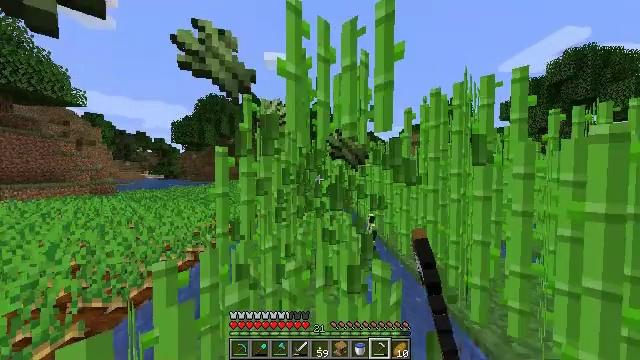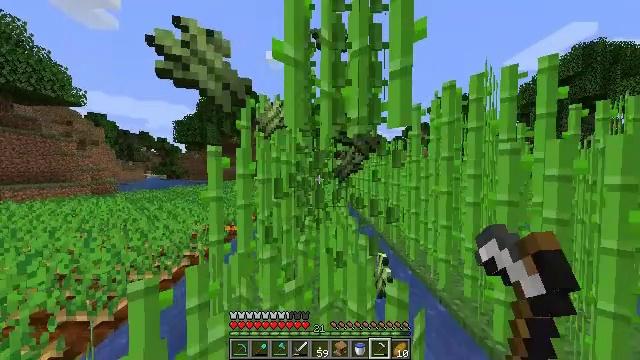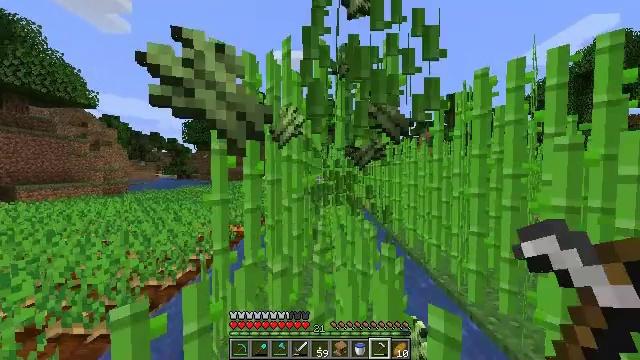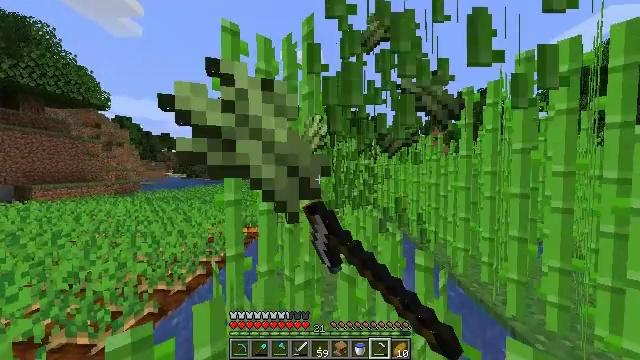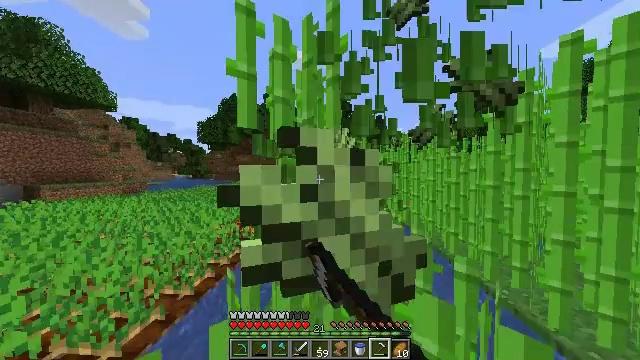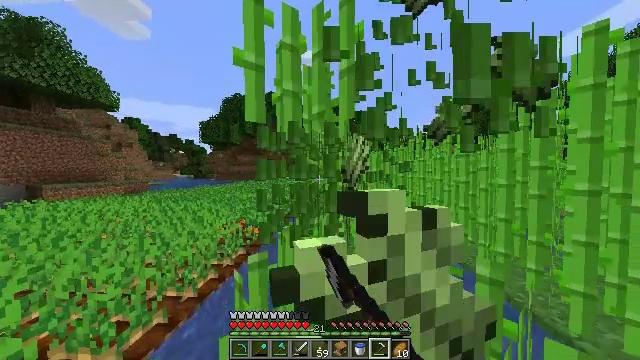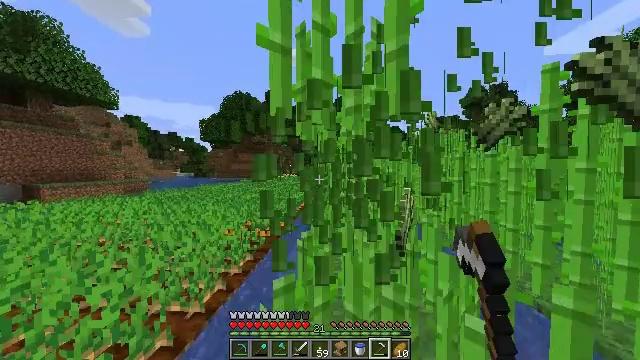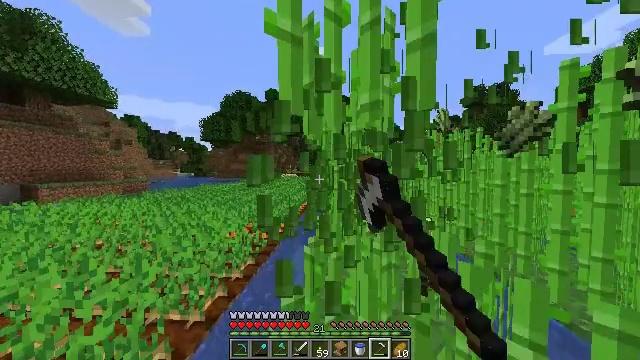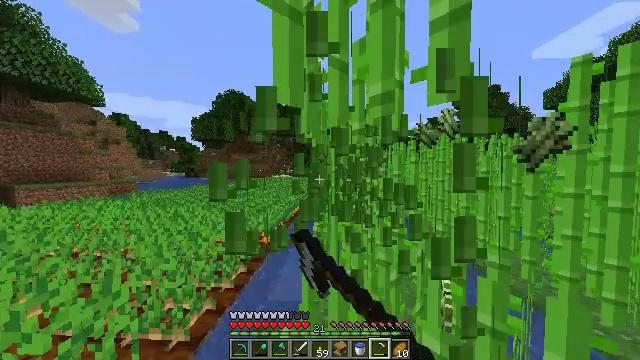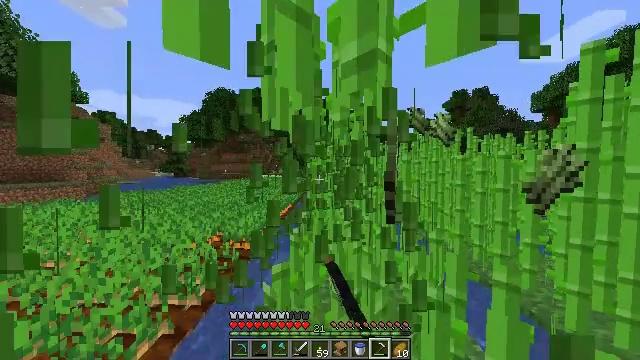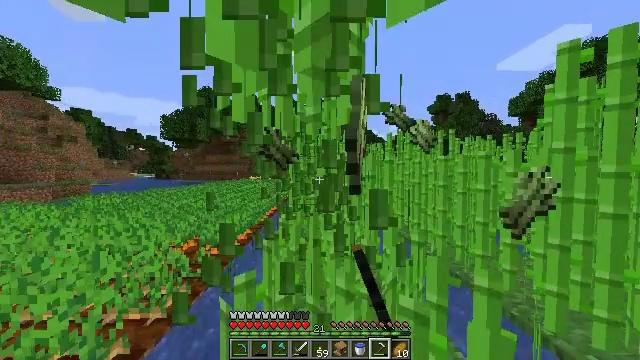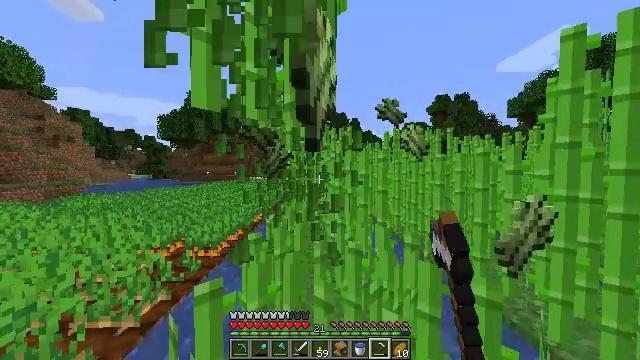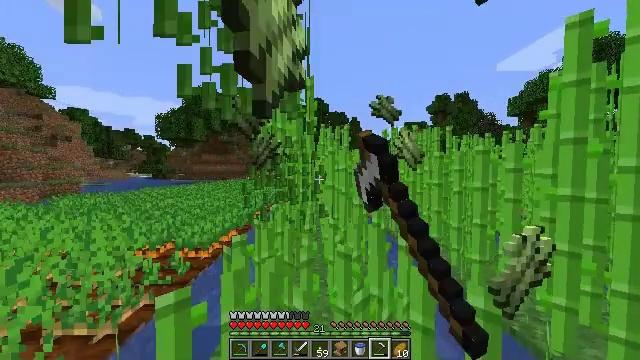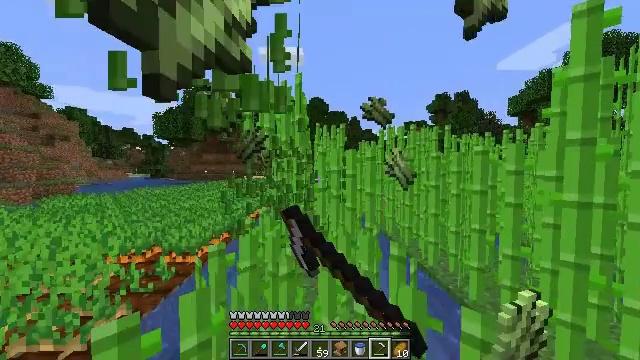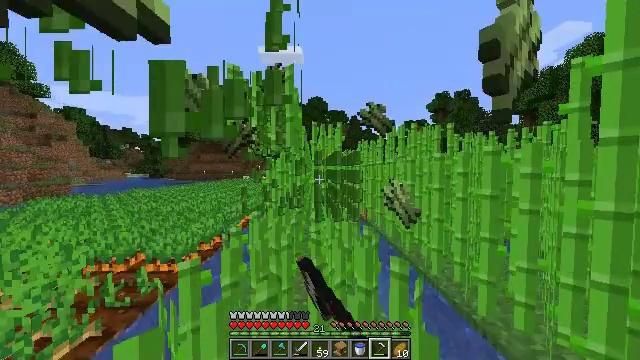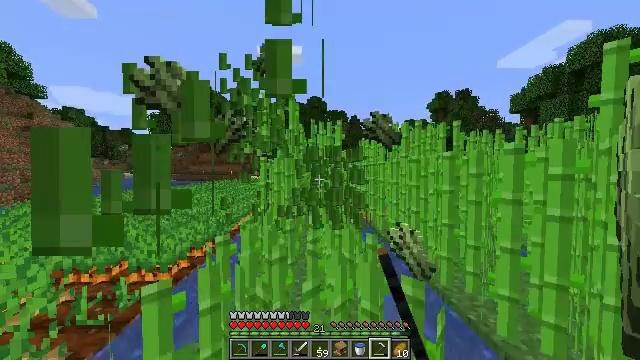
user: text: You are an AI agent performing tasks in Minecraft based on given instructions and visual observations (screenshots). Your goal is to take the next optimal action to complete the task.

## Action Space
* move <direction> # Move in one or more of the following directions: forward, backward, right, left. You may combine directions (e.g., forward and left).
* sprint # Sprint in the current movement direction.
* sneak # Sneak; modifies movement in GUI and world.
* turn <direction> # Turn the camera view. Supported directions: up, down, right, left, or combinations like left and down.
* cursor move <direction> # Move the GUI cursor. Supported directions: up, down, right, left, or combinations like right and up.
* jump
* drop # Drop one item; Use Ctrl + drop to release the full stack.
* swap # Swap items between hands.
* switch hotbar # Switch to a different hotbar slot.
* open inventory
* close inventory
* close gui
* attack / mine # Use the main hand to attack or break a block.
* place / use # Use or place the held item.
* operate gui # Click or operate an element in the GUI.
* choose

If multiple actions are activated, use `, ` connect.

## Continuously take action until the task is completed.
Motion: motion action
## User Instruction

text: Mine the sugar cane near rivers.
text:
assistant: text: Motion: move forward, sprint, attack / mine
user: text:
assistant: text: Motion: move forward and move left, sprint, turn left, attack / mine
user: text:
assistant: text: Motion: move forward and move left, sprint, turn left, attack / mine
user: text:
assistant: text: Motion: move forward and move left, sprint, turn left, attack / mine
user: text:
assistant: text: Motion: move forward and move left, sprint, attack / mine
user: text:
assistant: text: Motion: move forward and move left, sprint, attack / mine
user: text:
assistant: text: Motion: move forward, sprint, attack / mine
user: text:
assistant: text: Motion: move forward and move right, sprint, turn right, attack / mine
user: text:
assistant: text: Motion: move forward and move right, sprint, turn right, attack / mine
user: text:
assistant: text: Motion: move forward and move right, sprint, turn right, attack / mine
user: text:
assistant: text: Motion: move forward and move right, sprint, attack / mine
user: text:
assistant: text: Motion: move forward and move right, sprint, attack / mine
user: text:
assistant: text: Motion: move forward, sprint, attack / mine
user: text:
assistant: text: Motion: move forward, sprint, attack / mine
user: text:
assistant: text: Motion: move forward, sprint, attack / mine
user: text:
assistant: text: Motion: move forward, sprint, attack / mine
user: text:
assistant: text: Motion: move forward, sprint, attack / mine
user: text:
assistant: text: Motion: move forward and move left, sprint, turn left, attack / mine
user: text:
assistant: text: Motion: move forward and move left, sprint, turn left, attack / mine
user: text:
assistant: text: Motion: move forward and move left, sprint, turn left, attack / mine
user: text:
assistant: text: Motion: move forward and move left, sprint, attack / mine
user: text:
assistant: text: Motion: move forward and move left, sprint, attack / mine
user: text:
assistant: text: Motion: move forward, sprint, attack / mine
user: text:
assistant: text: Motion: move forward and move right, sprint, attack / mine
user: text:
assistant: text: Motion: move forward and move right, sprint, turn right, attack / mine
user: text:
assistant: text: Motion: move forward and move right, sprint, turn right, attack / mine
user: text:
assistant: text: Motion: move forward and move right, sprint, turn right, attack / mine
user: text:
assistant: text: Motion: move forward and move right, sprint, turn right, attack / mine
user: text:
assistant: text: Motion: move forward, sprint, attack / mine
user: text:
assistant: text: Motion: move forward, sprint, attack / mine